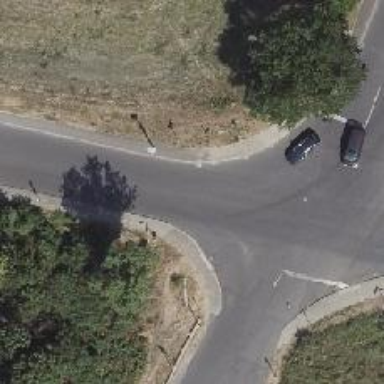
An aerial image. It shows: Unmarked crossing on the road.